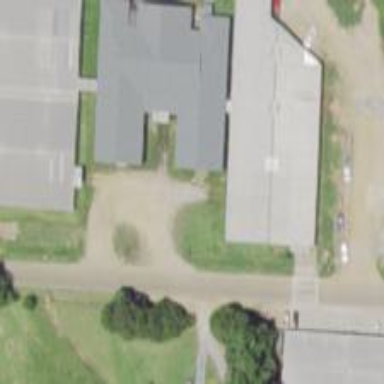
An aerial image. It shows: School.